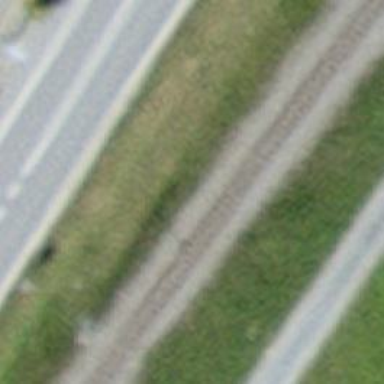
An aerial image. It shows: Narrow-gauge railway track with electrified contact line. The railway has one track.